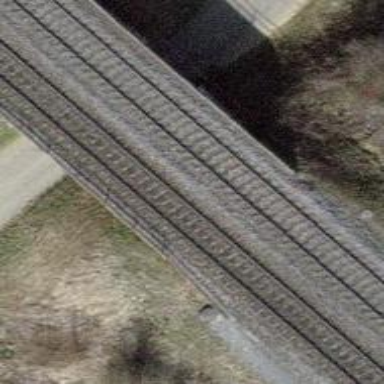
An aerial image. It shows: Single-track electrified railway with contact line.